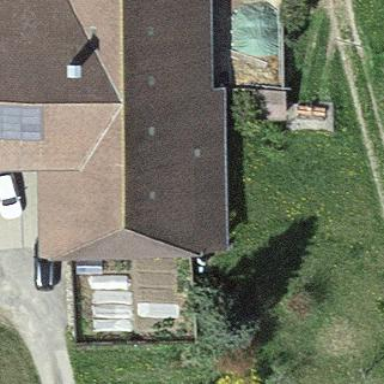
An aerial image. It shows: Farm building.